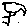
Label: bird